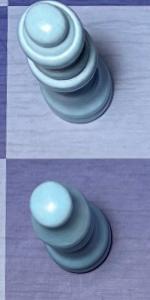
Label: Bishop_White